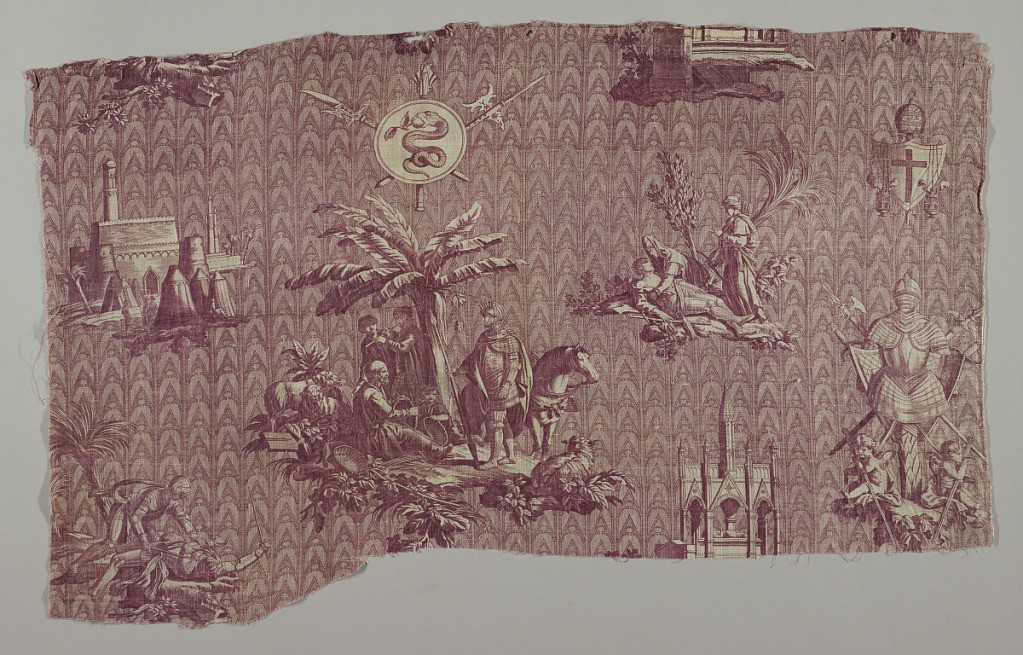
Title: Tancred
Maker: Oberkampf & Cie., Jouy-en-Josas, France, 1759–1815
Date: ca. 1809
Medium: cotton Technique: printed by engraved plate on plain weave foundation
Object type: Fragment
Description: Scenes of medieval figures and warriors on a background of pointed arches. In deep brown/red on white.